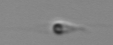
Label: flagellate_morphotype3